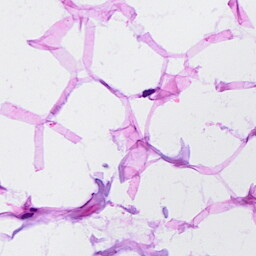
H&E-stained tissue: Breast